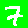
Digit: 7